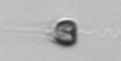
Label: Apedinella